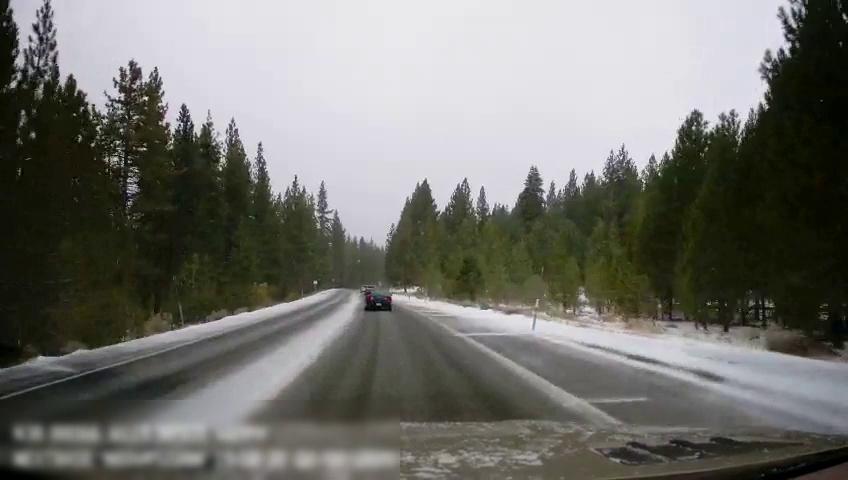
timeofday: Day
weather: Snowy
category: Drivable Space
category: Vehicles | Car
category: Vehicles | Car
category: Vehicles | Car
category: Lanes | Current Lane